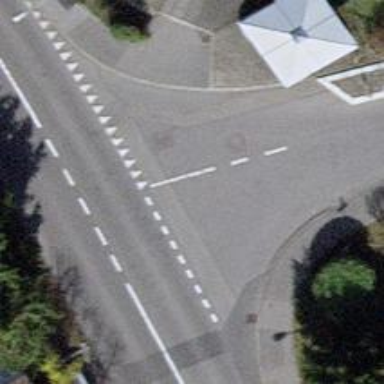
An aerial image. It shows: Unmarked crossing on the road.